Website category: university
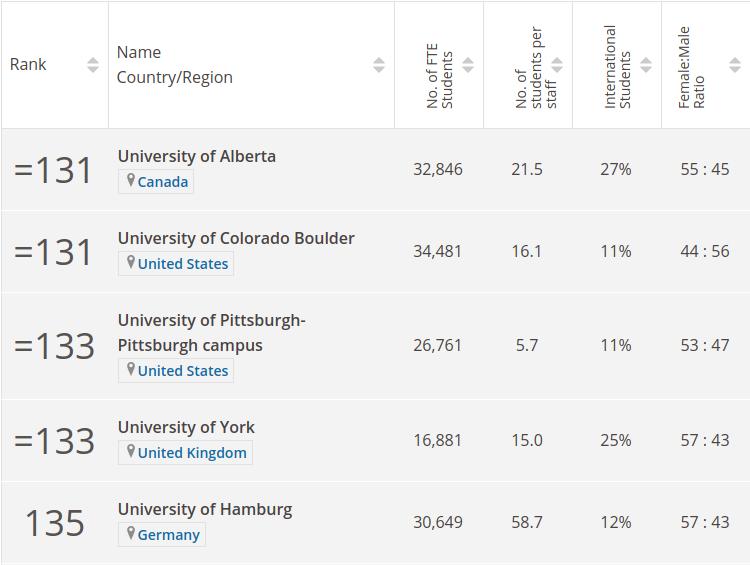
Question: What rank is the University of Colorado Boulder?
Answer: =131

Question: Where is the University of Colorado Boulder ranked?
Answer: =131

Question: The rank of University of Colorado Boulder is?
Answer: =131

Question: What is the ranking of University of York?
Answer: =133

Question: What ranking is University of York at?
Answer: =133

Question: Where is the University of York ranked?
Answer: =133

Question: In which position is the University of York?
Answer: =133

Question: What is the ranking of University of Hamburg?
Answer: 135

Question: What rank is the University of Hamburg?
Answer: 135

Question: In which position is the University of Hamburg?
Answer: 135

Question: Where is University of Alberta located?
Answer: Canada

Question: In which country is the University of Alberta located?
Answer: Canada

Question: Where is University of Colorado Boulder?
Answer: United States

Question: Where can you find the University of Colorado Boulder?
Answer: United States

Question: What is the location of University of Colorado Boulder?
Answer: United States

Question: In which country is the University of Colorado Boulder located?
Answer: United States

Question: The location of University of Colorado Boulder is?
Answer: United States

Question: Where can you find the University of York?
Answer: United Kingdom

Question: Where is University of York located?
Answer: United Kingdom

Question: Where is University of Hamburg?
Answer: Germany

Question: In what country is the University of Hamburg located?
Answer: Germany

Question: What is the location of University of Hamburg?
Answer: Germany

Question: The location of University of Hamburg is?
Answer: Germany

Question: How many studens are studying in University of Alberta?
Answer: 32,846

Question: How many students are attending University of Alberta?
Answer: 32,846

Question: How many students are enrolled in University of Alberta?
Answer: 32,846

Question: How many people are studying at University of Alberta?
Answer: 32,846

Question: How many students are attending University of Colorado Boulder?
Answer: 34,481

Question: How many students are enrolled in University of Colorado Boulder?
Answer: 34,481

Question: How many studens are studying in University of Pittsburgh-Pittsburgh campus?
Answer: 26,761

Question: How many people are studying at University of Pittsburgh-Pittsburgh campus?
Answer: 26,761

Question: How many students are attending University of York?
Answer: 16,881

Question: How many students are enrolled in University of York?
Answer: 16,881

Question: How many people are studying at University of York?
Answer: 16,881

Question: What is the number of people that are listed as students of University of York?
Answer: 16,881

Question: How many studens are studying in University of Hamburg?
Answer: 30,649

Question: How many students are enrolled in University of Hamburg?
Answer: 30,649

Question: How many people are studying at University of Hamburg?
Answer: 30,649

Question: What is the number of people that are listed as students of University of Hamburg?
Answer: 30,649

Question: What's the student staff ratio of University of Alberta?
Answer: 21.5

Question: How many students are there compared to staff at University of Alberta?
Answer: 21.5

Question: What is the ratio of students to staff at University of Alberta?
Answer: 21.5

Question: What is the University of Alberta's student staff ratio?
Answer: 21.5

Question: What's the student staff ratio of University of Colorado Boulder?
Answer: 16.1

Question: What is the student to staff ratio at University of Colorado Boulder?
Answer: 16.1

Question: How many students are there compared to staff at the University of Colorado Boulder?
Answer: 16.1

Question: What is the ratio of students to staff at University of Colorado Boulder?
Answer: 16.1

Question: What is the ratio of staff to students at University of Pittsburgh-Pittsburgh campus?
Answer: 5.7

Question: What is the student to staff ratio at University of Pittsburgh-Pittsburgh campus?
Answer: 5.7

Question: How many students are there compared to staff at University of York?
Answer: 15.0

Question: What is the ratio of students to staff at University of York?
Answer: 15.0

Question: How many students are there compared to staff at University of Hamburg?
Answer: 58.7

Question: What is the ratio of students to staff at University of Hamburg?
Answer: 58.7

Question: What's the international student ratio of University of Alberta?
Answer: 27%

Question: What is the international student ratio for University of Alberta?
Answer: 27%

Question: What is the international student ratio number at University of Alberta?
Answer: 27%

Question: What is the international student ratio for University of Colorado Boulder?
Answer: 11%

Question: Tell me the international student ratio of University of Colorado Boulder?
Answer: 11%

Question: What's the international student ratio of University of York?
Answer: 25%

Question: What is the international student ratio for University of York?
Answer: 25%

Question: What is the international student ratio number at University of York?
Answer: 25%

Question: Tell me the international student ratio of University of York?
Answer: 25%

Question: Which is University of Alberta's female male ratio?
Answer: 55 : 45

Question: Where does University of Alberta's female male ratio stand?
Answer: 55 : 45